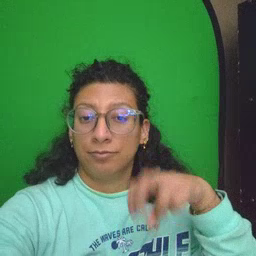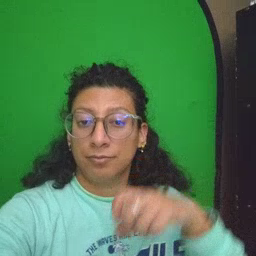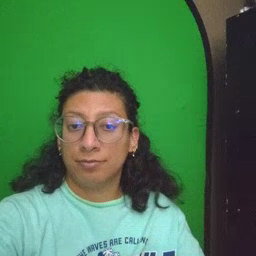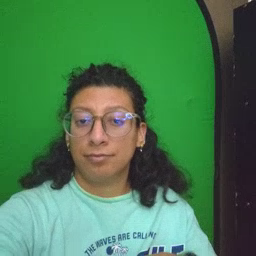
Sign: chair